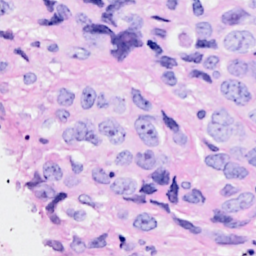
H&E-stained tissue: Breast